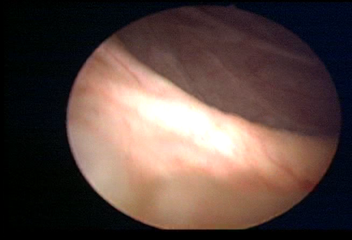
Modality: WLC
Class: Anatomical landmarks
Subclass: UreteralOrifice
Bladder cancer association: No
Annotated structures: Right ureteral orifice